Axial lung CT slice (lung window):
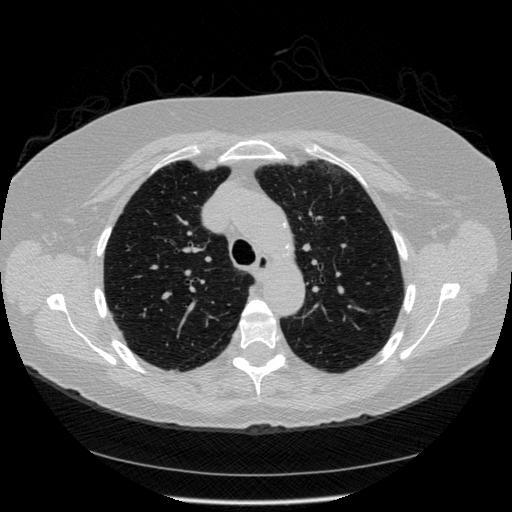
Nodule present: no